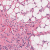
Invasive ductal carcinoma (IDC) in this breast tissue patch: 1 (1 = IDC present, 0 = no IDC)